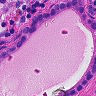
Metastatic tissue present: yes